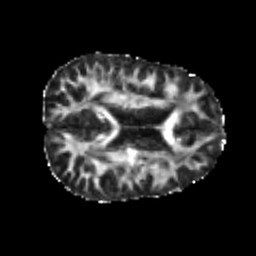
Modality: FA
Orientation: axial
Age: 22
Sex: male
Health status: healthy
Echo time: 0.074 s